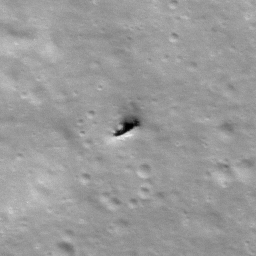
Pit: Stevinus 19
Host crater: Stevinus
Host type: impact_melt
Lunar coordinates: latitude -32.934, longitude 53.798